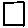
Label: square